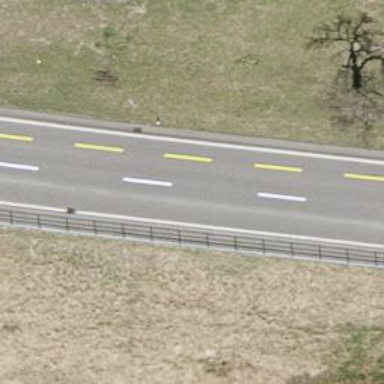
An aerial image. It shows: Secondary road with asphalt surface. It has designated cycle lane on the left side.